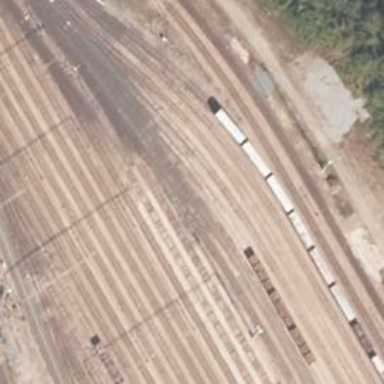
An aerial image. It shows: Railway signal.